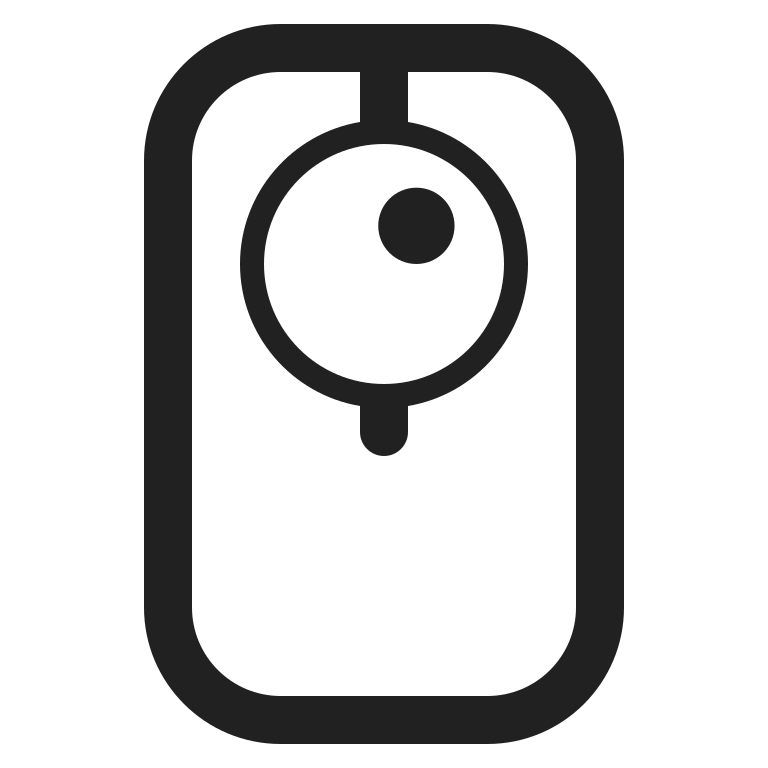
trackball high contrast